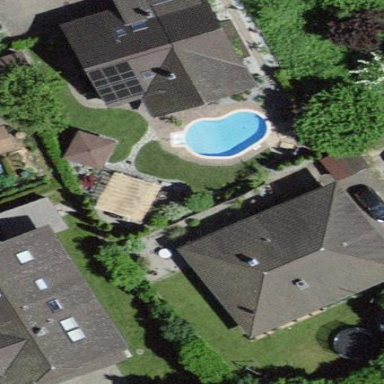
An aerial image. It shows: Residential building.